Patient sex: M
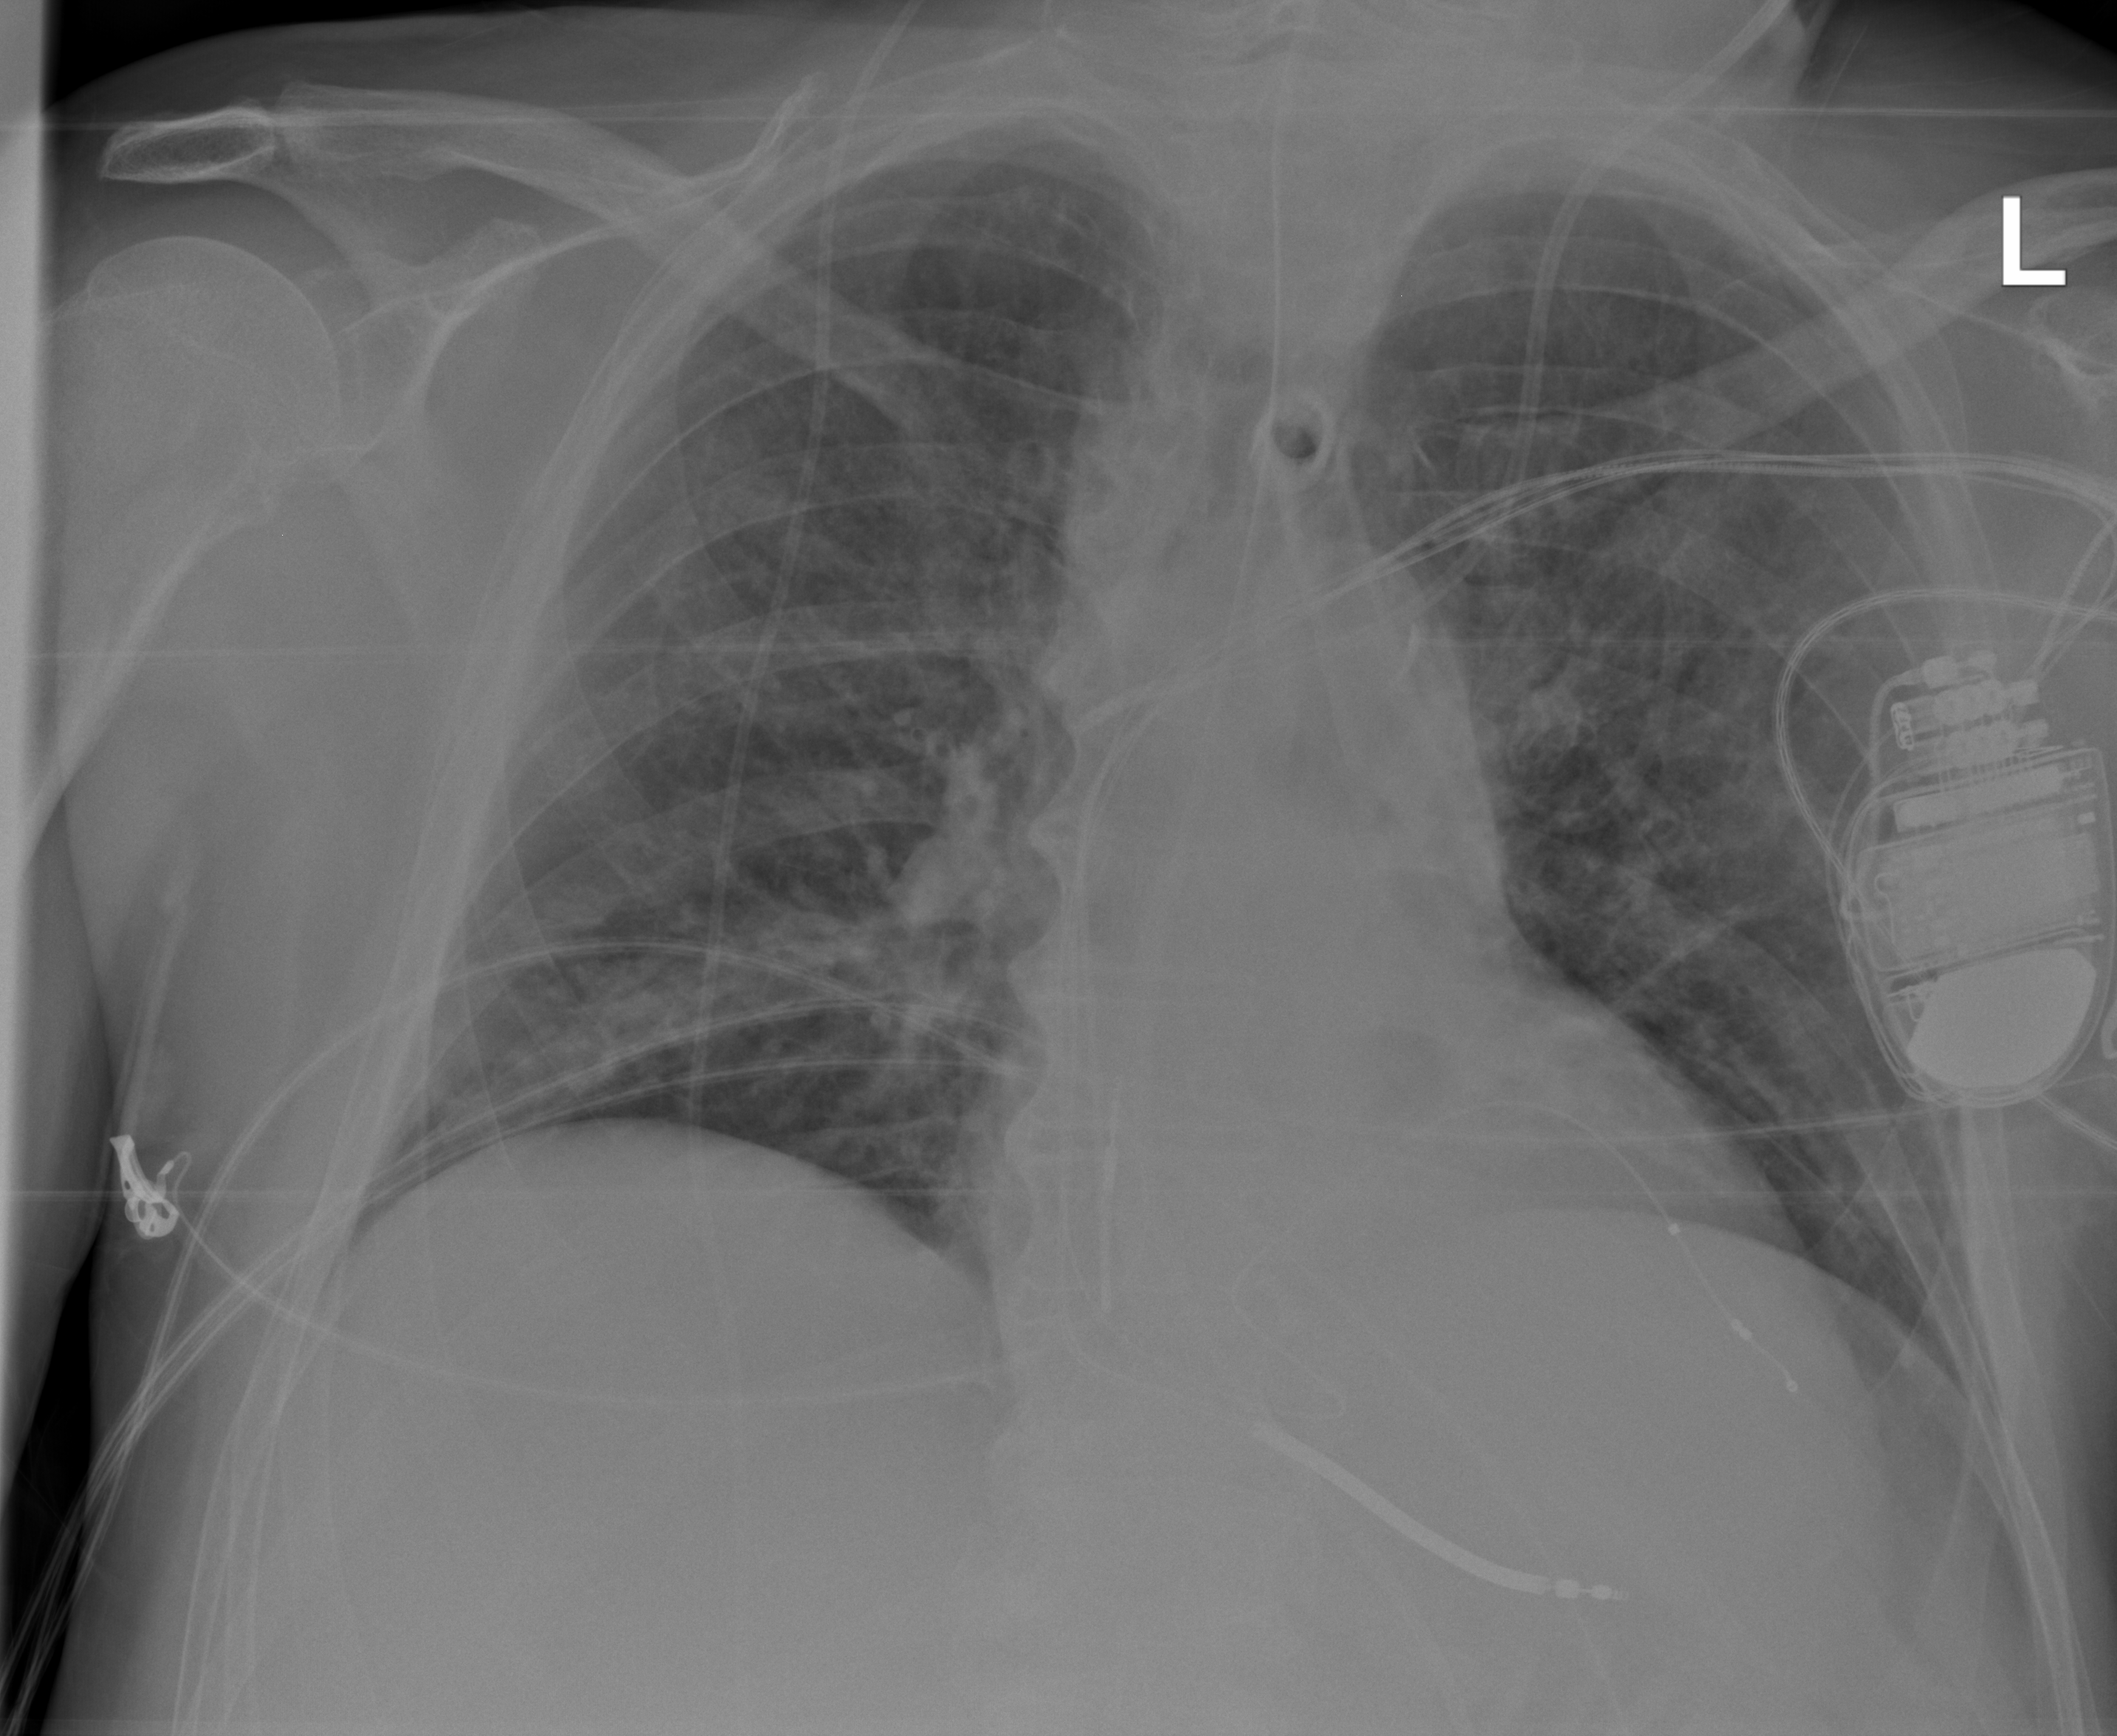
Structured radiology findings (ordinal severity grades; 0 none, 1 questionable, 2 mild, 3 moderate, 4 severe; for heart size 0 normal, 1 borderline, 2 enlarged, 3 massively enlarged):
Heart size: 0
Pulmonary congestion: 0
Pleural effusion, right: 0
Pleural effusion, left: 0
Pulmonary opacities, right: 2
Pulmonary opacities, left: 2
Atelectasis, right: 2
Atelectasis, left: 2